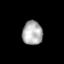
Tissue: lung
Cell type: Epithelial cells
Senescence score: 0.228
Nuclear area (px): 479
Mean DAPI intensity: 173.004